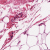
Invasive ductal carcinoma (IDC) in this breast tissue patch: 0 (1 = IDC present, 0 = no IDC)